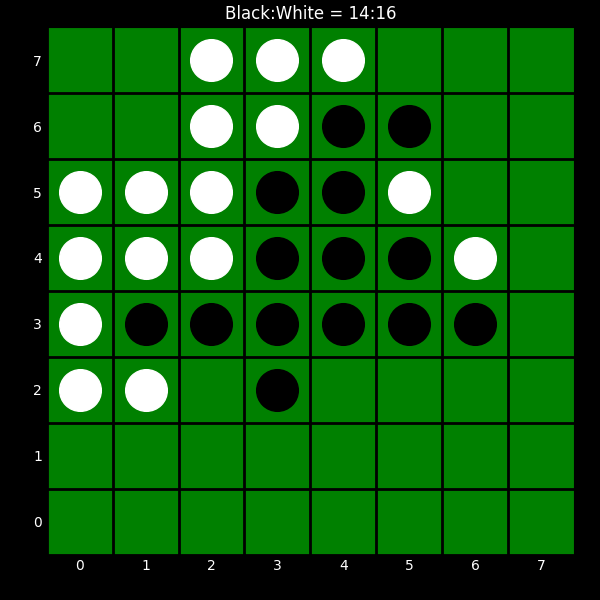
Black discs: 14
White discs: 16